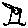
Label: tree